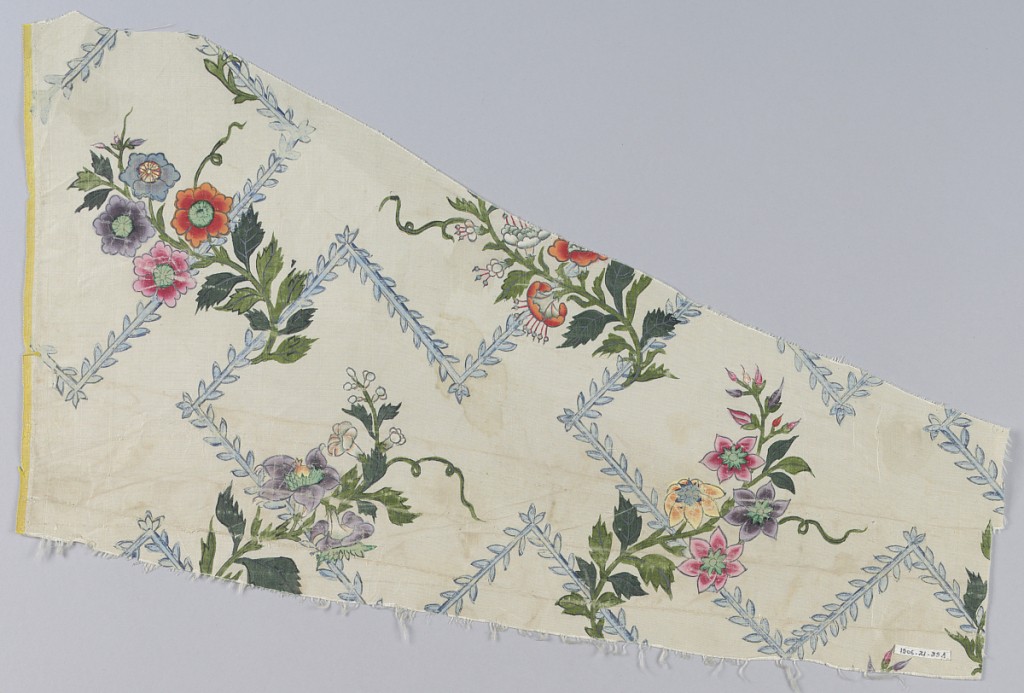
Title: Fragments
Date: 18th century
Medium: silk Technique: printed and painted on plain weave
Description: White ground with leafy blue zigzags and curling floral sprays in green, dark pink, purple, yellow, blue and orange.